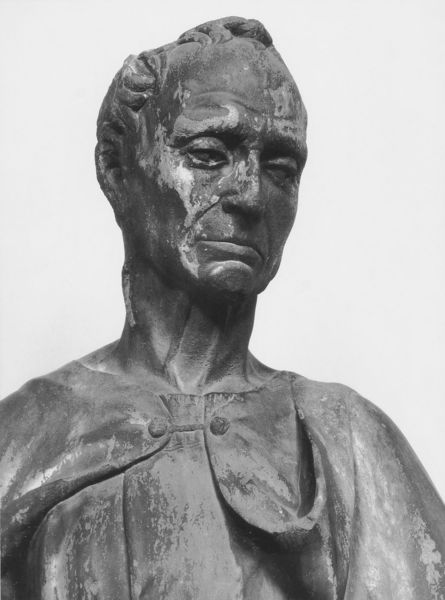
Titel: Bartloser Prophet
Künstler: Donatello
Institution: Florenz, Museo dell’Opera del Duomo
Schlagwörter: kopf, mann, umhang, weiß, grau, haar, mund, nase, stirn, blick, augen, falten, gesicht, stein, hals, portrait, porträt, figur, gewand, haare, mantel, kinn, knopf, lippen, traurig, skulptur, statue, ausdruck, ernst, brauen, büste, glatze, mimik, metall, knöpfe, oberkörper, lider, mundwinkel, geheimratsecken, halbglatze, flecken, schließe, cäsar, sehnen, patina, kummer, fibel, fiebel